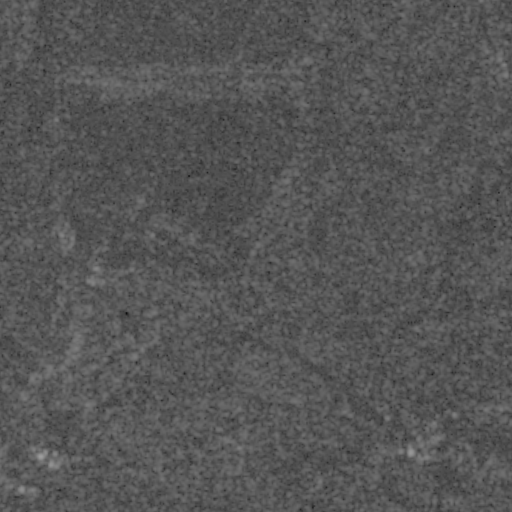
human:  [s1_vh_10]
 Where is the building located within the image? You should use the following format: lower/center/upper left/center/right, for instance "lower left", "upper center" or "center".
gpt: The building is located in the lower left of the image.
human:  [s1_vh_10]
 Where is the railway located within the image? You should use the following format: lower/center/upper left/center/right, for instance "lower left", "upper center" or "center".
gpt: The railway is located in the lower right of the image.
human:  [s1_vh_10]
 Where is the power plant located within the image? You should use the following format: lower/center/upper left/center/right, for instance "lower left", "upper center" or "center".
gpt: There is no power plant in the image.

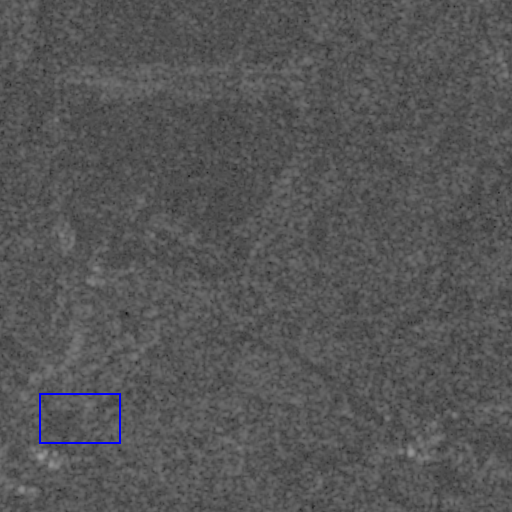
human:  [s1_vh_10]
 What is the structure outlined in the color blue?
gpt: The structure outlined in blue is a crop field.
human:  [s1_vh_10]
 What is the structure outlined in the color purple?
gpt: There is no purple outline.